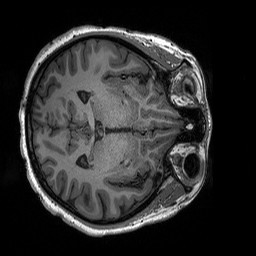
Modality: T1w
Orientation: axial
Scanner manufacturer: siemens
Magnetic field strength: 3 T
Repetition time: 2.3 s
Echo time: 0.00294 s